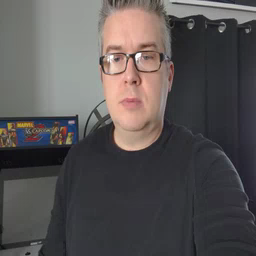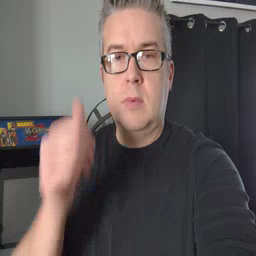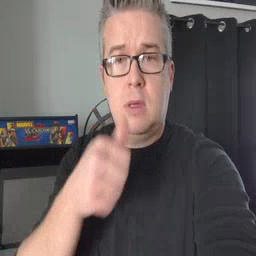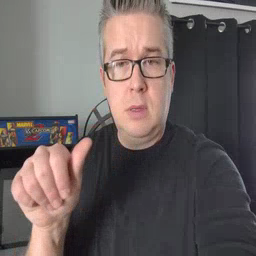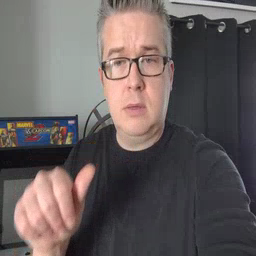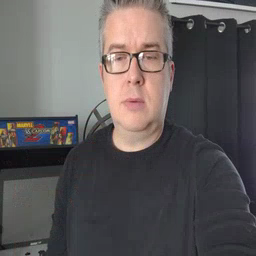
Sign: any